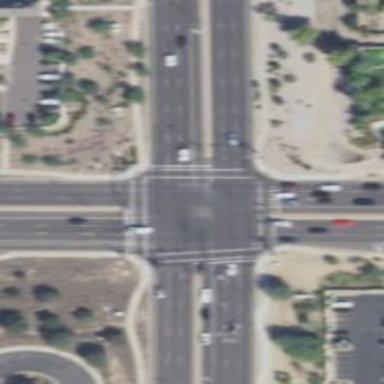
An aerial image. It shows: Crossing road.